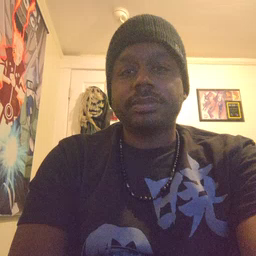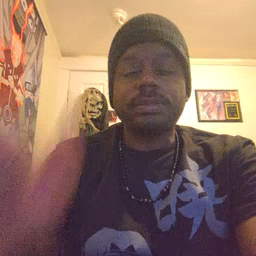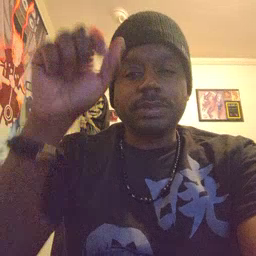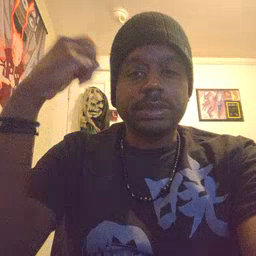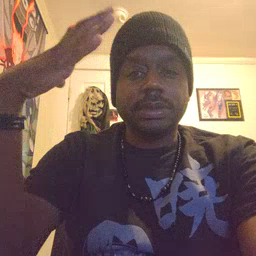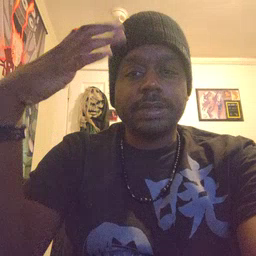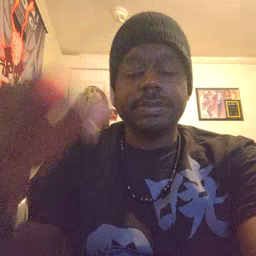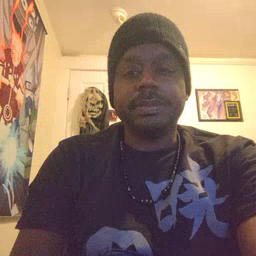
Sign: sun